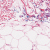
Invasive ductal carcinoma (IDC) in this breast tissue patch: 0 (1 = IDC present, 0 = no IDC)